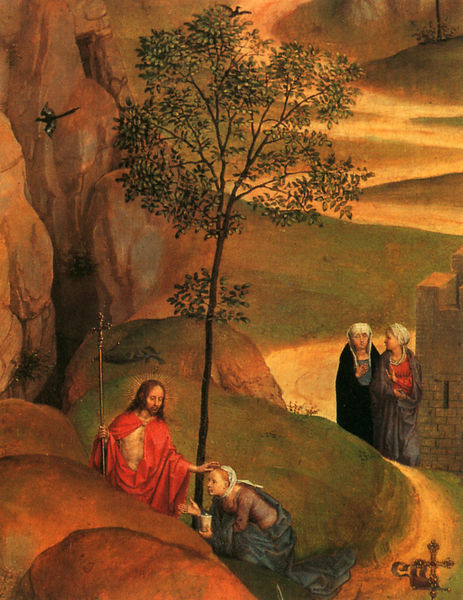
Titel: Szenen von dem Advent und des Triumphes von Christus (Die Sieben Freuden der Jungfrau)
Institution: München, Alte Pinakothek
Schlagwörter: baum, berg, blau, blätter, felsen, gemälde, himmel, umhang, vogel, weiß, frauen, grün, landschaft, sand, braun, frau, licht, schwarz, gras, haus, rot, weg, wiese, haube, steine, hände, öl, hügel, vögel, sonne, gold, höhle, turm, garten, stab, fels, gebirge, steilhang, kopftuch, picture, zinnen, burg, kreuz, religion, strahlen, heiligenschein, christus, grab, jesus, mauern, segnung, hirtenstab, maria, magdalena, auferstehung, marien, zepter, scharte, god, bläter, kniet, noli me tangere, elster, segnet, emmaus, auferstanden, help, burh, emaus, zugast, ehand, realigion